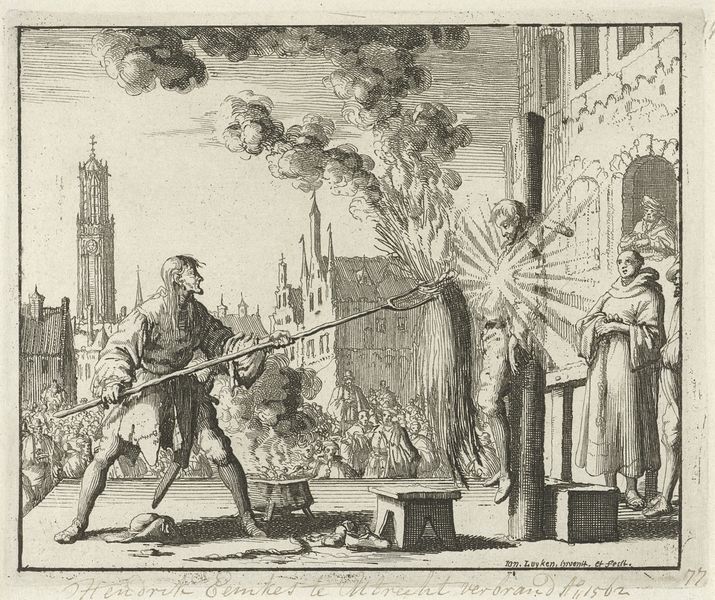
Titel: Hendrik Eemkens te Utrecht door buskruit gedood
Künstler: Jan Luyken
Standort: Amsterdam
Institution: Rijksmuseum
Schlagwörter: feuer, mann, wolken, kirchturm, stadt, säule, gebäude, henker, hinrichtung, tod, kirche, rauch, haare, bühne, turm, bein, schrift, fassade, schuhe, heu, hocker, schemel, brand, blut, kreuz, brennen, strahlen, pfahl, druck, stich, schmerz, priester, mönch, stange, gabel, verbrennung, folter, marter, spieß, heugabel, marterpfahl